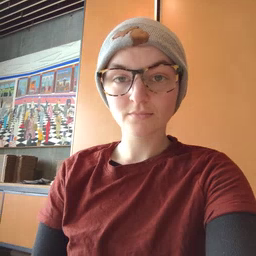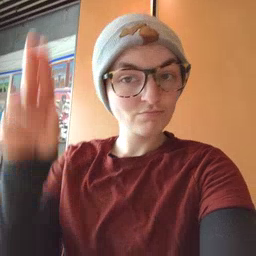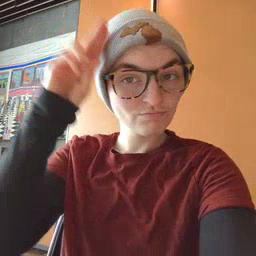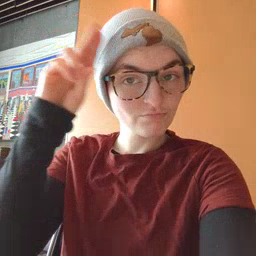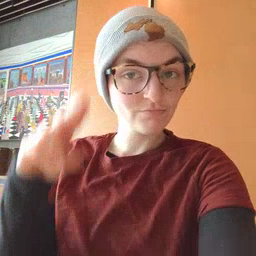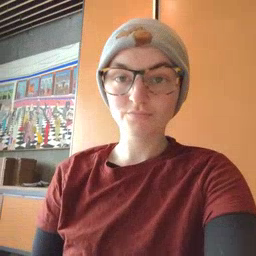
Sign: uncle